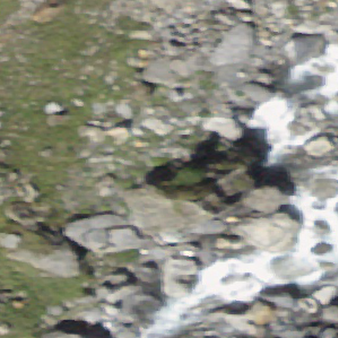
Label: bouldering_area